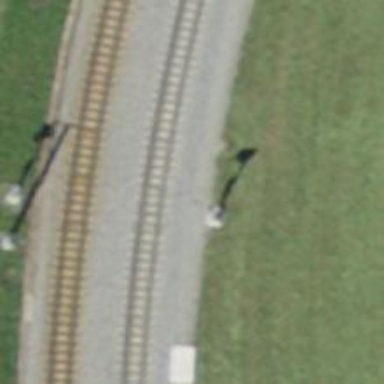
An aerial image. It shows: Railway signal.